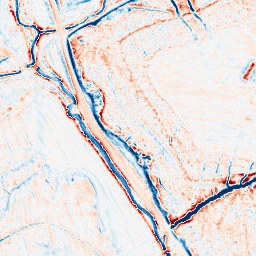
Category: edge_preserving
Decomposition family: anisotropic_diffusion
Decomposition parameters: iterations: 20
kappa: 50
gamma: 0.15
Upsampling method: regularized
Upsampling parameters: scale: 2
lambda_reg: 0.01
Upsampling scale: 2